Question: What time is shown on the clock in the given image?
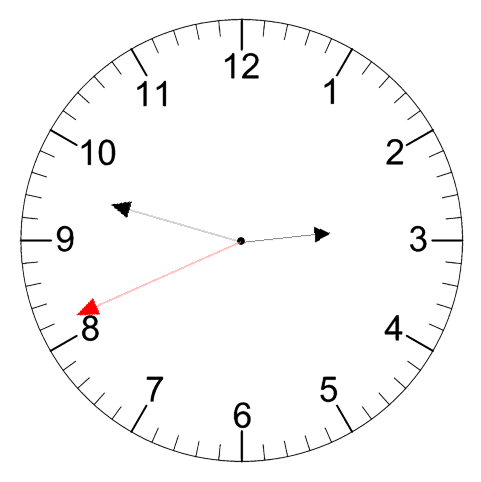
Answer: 02:47:41